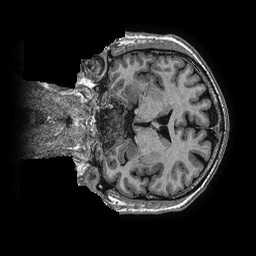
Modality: T1w
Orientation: coronal
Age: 60
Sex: male
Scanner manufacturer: ge
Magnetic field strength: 3 T
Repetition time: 0.006952 s
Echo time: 0.00292 s